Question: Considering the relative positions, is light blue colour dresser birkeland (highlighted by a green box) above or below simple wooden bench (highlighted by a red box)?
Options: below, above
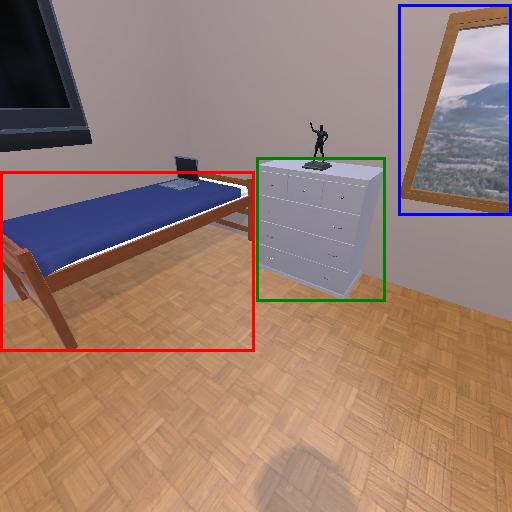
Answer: below